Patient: sex F, age 37
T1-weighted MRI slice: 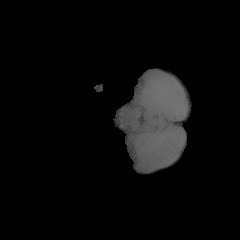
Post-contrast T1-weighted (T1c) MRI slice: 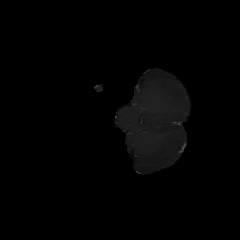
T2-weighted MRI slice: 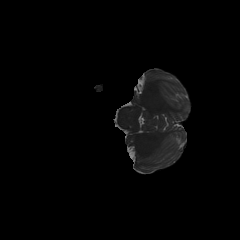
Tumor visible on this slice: no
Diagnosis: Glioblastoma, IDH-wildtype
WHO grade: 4